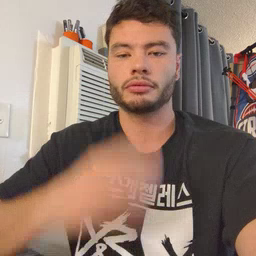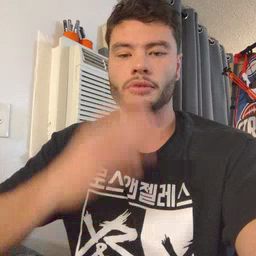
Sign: blue